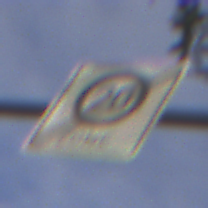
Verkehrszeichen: EndeZone20
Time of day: MorningAfternoon
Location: Outdoor (Urban)
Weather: PartlyCloudy
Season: NotSpecified
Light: Natural